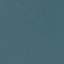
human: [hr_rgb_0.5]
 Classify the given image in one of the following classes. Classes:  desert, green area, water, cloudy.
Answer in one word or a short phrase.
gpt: water